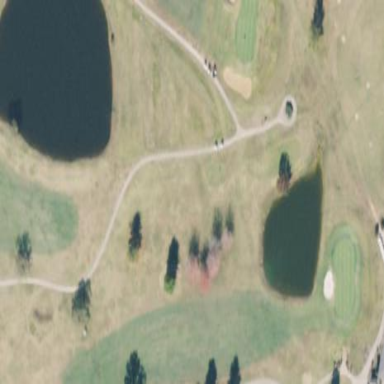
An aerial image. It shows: Scenic golf fairway.